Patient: sex M, age 69
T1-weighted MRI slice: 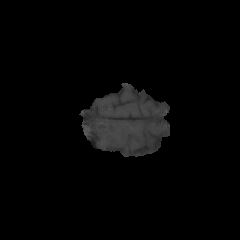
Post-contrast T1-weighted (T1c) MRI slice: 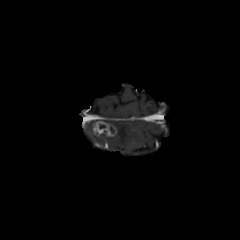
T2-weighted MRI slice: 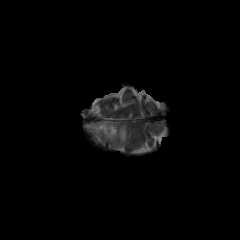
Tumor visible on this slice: yes
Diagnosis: Glioblastoma, IDH-wildtype
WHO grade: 4